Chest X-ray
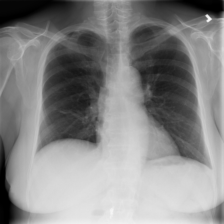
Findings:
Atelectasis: negative
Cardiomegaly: negative
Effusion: negative
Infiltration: negative
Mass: negative
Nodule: negative
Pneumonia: negative
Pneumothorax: negative
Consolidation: negative
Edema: negative
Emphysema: negative
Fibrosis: negative
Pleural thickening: negative
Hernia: negative